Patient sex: M
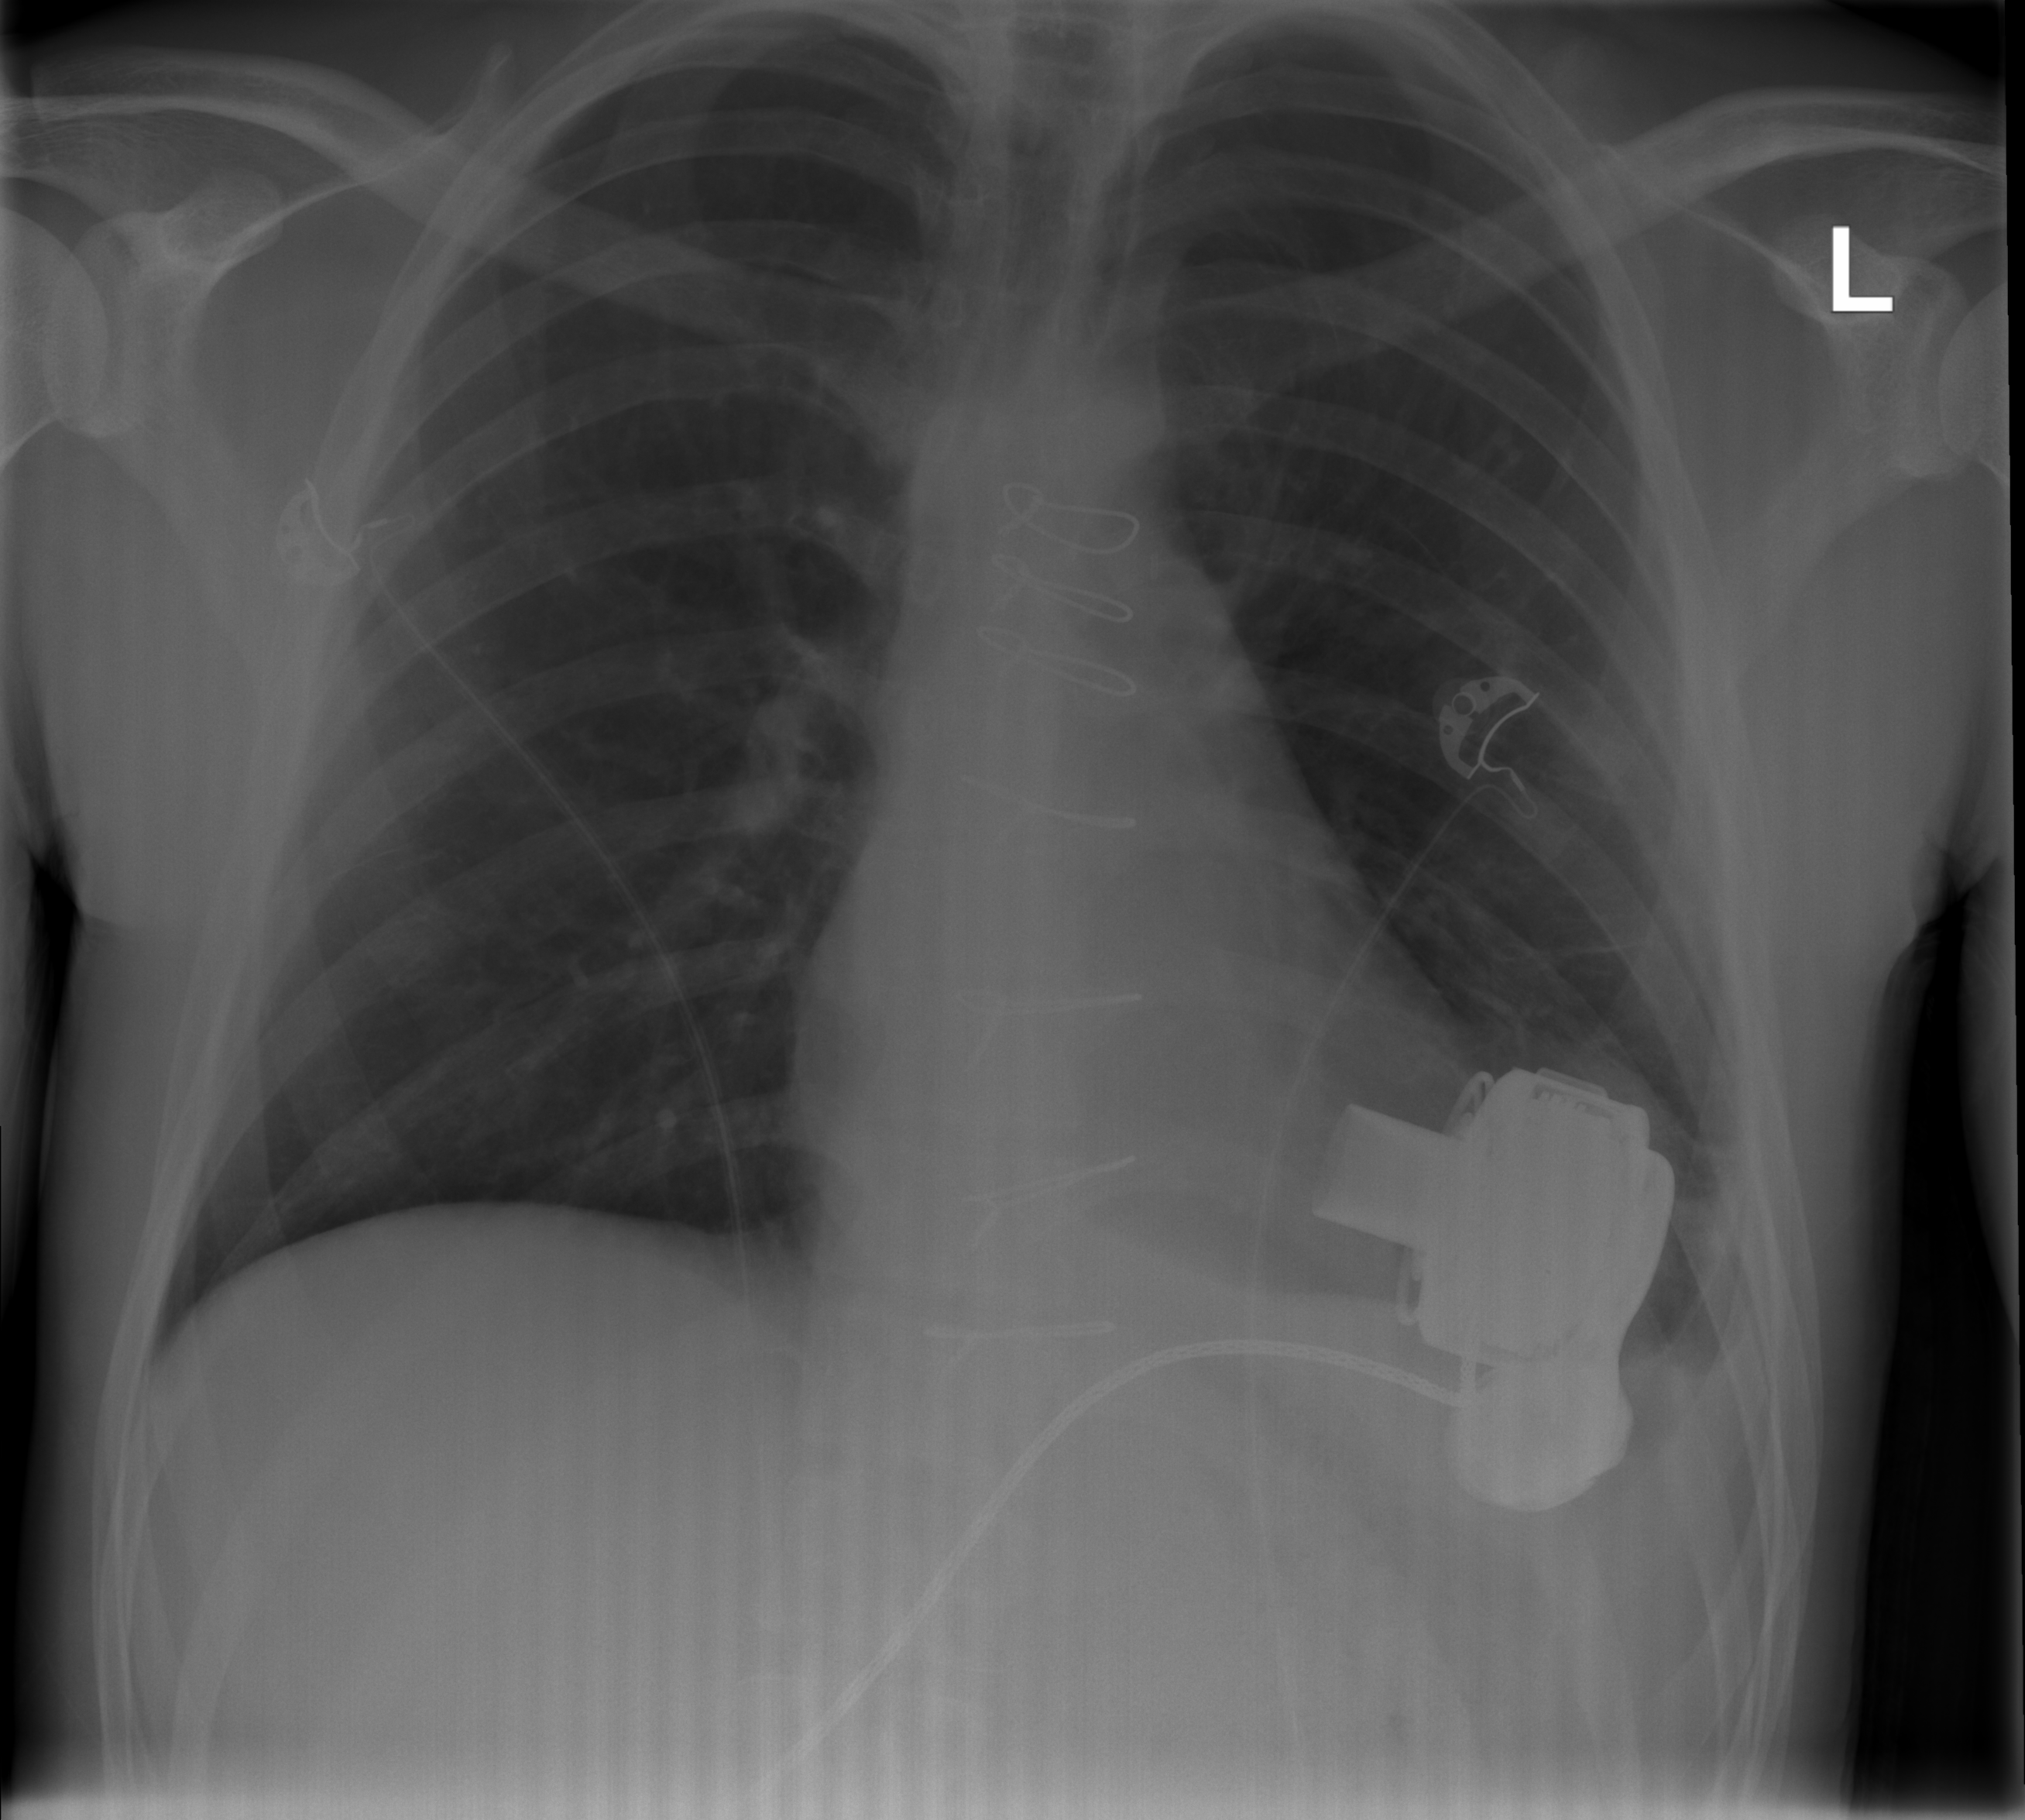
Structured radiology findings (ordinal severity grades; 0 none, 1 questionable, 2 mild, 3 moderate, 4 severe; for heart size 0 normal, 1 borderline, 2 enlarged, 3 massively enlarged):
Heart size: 0
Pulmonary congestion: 0
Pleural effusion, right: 0
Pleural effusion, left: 2
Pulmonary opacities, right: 0
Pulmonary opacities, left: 0
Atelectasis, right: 0
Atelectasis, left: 2